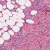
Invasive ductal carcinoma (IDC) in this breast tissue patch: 1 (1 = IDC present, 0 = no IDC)